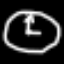
Label: clock